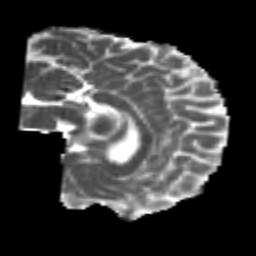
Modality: MD
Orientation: sagittal
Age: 25
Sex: male
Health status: healthy
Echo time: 0.074 s